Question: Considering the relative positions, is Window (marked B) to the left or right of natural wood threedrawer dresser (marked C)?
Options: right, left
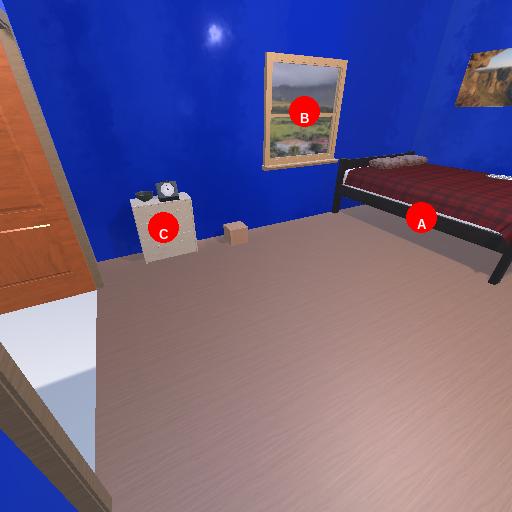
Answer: right